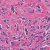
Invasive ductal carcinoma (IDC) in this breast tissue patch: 0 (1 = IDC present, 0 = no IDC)